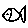
Label: fish